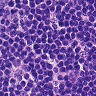
Metastatic tissue present: no